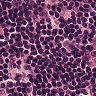
Metastatic tissue present: no